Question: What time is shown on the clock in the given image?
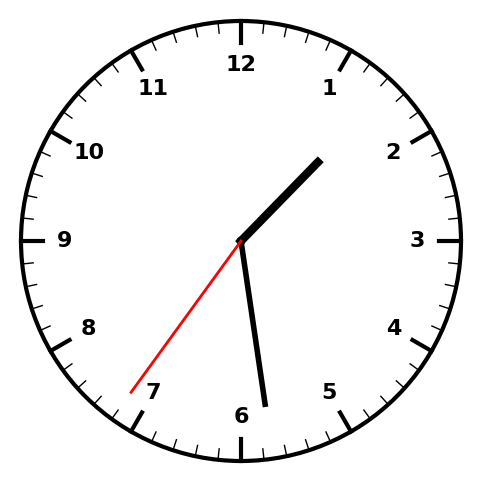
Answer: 01:28:36